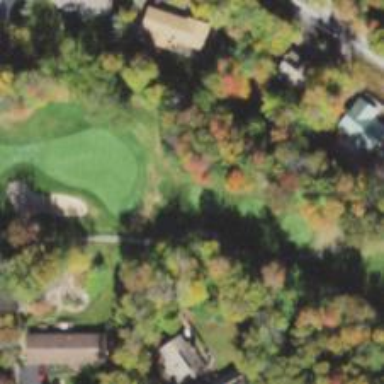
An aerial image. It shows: Golf tee.